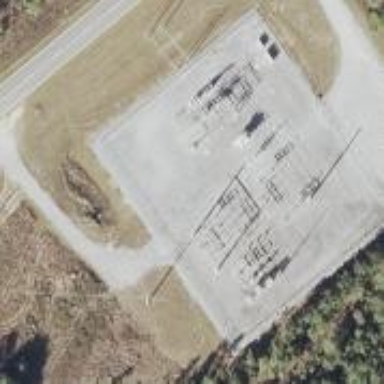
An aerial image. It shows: Distribution power substation secured by fence.